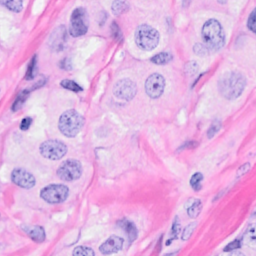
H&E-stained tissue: Breast